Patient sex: M
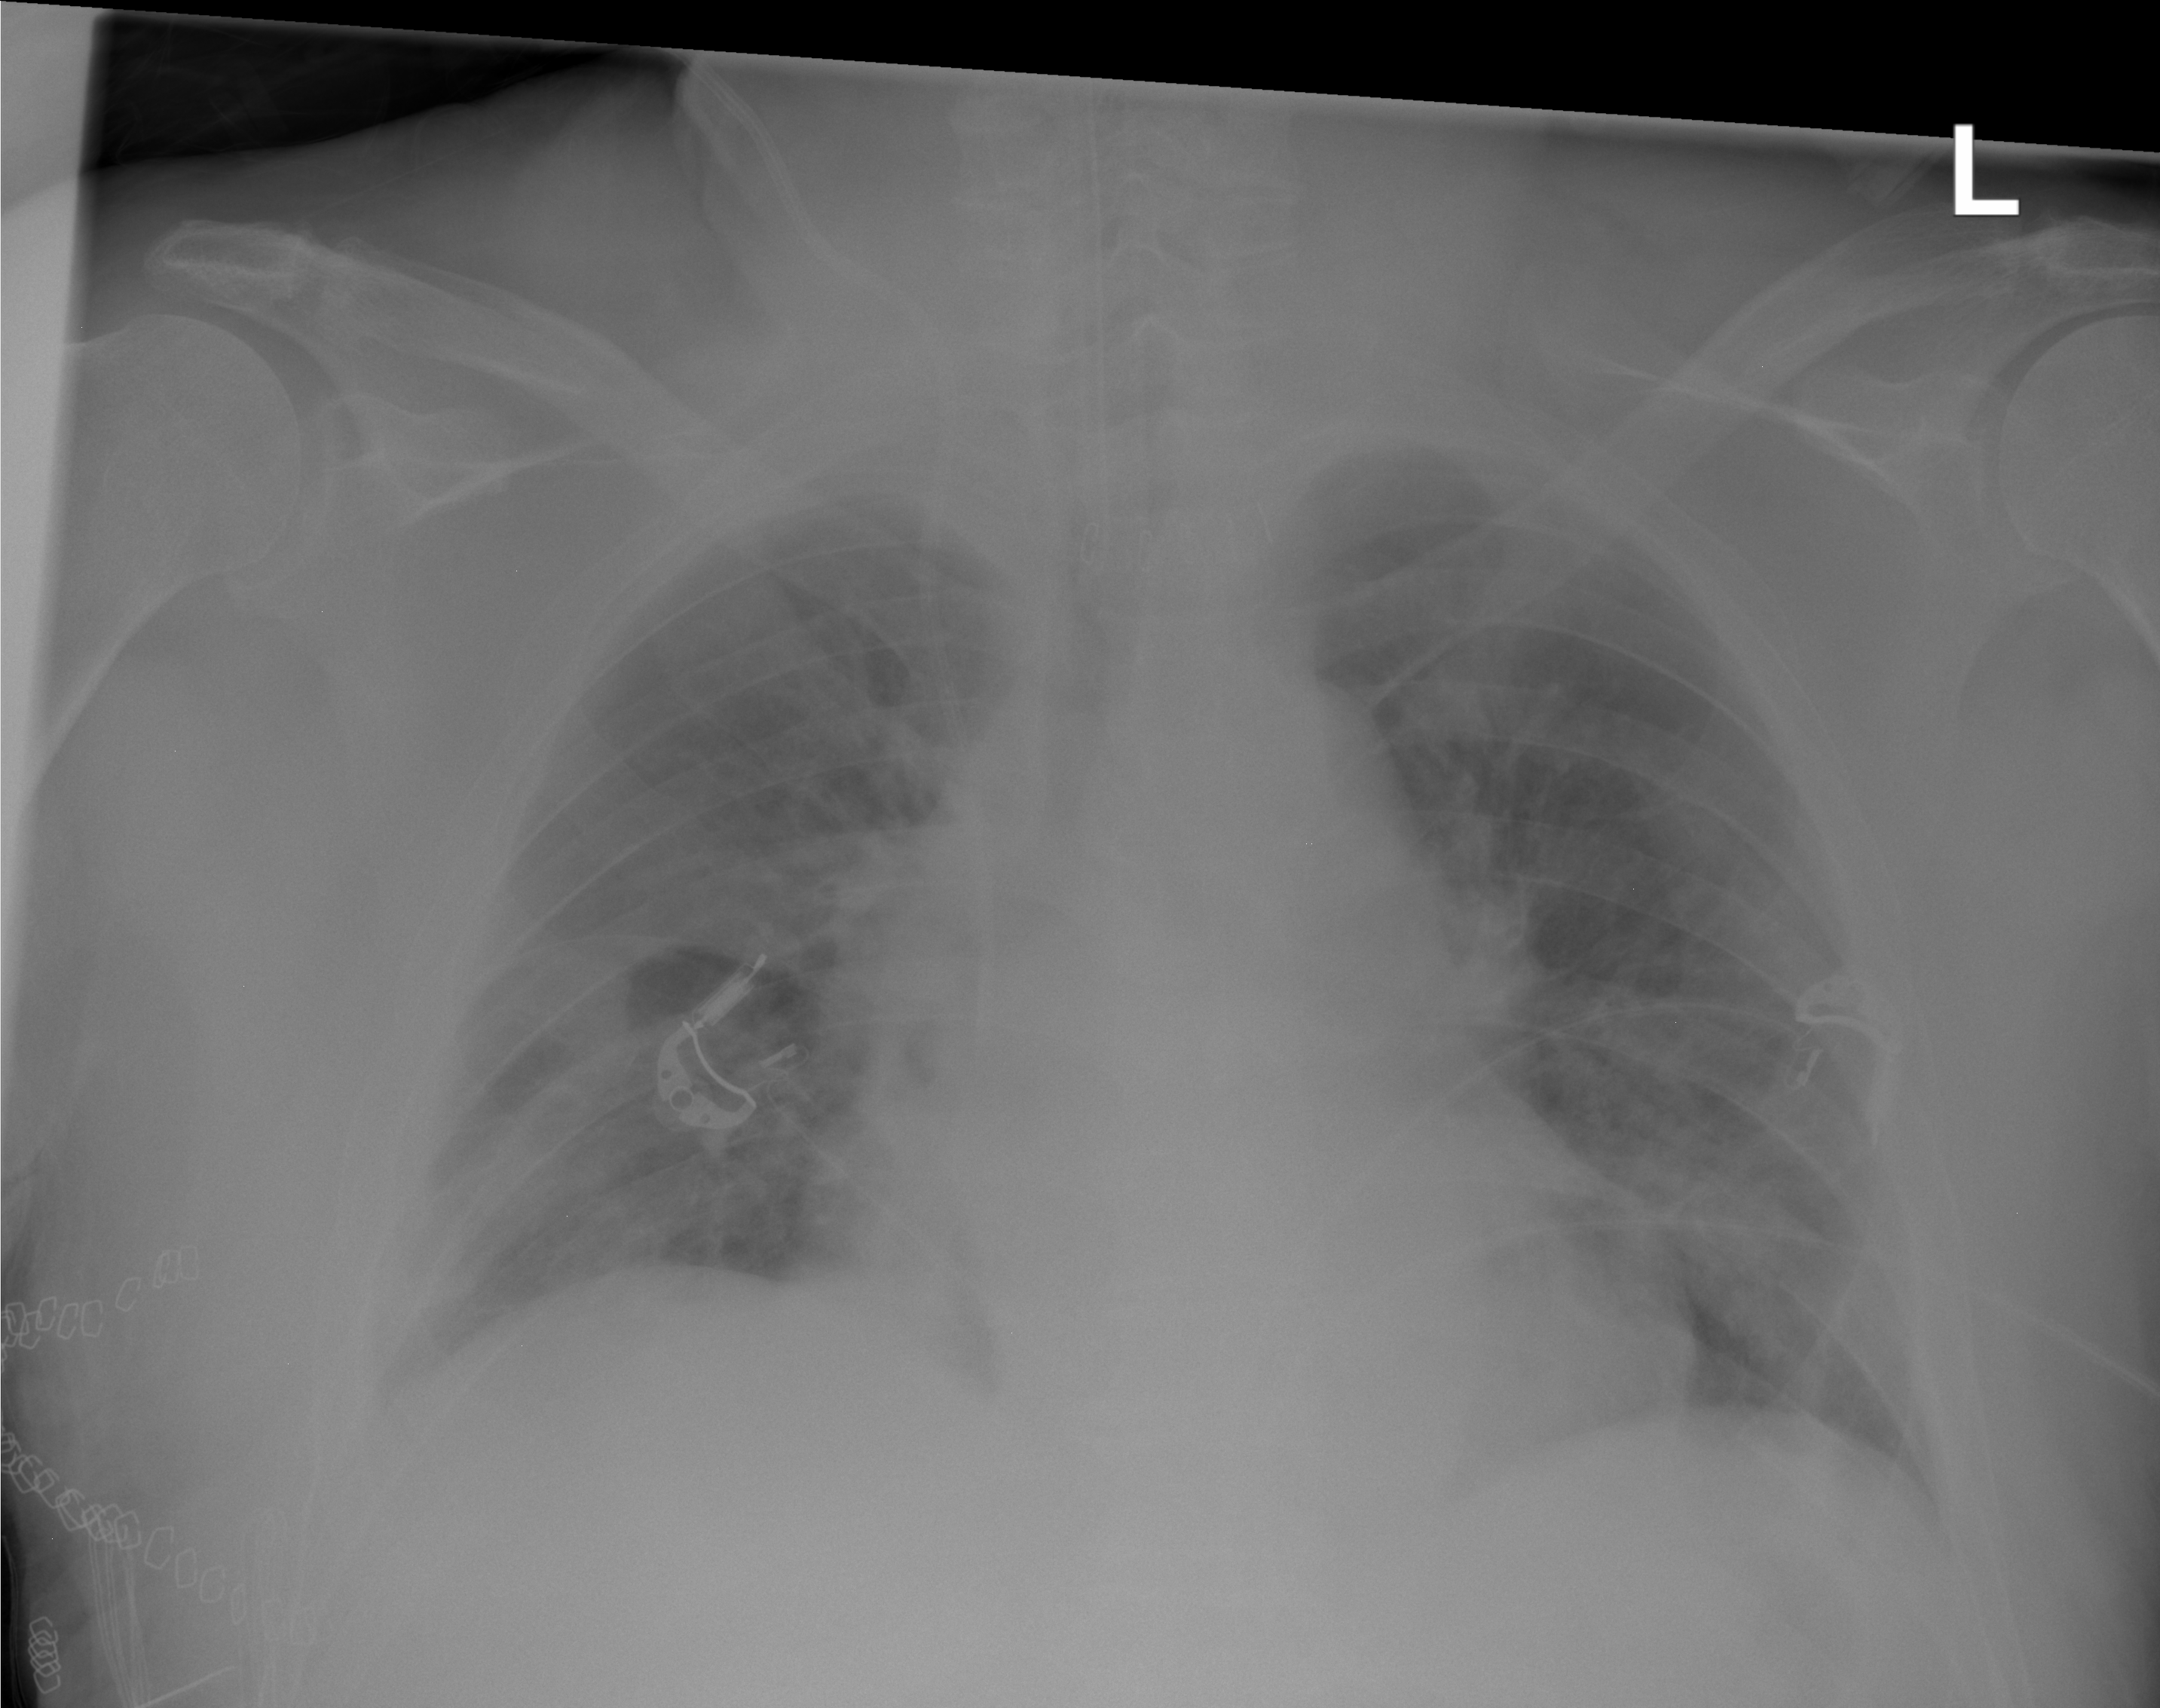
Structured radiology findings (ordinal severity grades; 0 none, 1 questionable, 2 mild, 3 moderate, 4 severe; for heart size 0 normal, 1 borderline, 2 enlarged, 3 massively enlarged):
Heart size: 2
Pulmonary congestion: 2
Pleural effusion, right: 0
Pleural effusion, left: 0
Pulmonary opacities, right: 0
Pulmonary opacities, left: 2
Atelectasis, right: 0
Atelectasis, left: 0